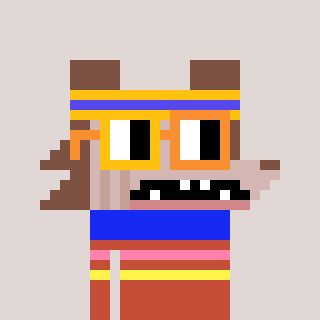
a pixel art character with square yellow and orange glasses, a werewolf-shaped head and a rust-colored body on a warm background